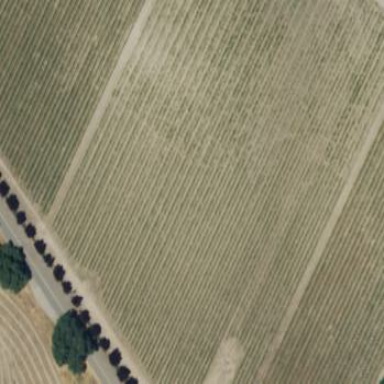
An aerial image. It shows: Vineyard where grapes are grown.